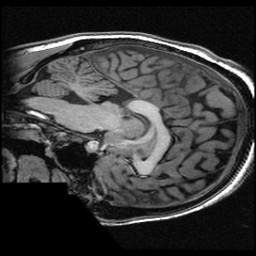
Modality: T1w
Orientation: sagittal
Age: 22
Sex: female